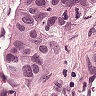
Metastatic tissue present: yes